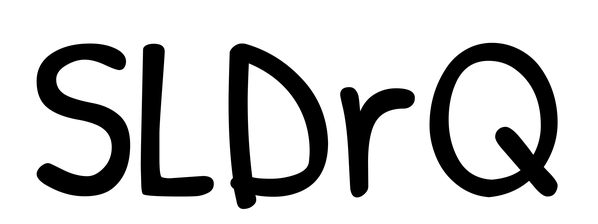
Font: PatrickHand-Regular